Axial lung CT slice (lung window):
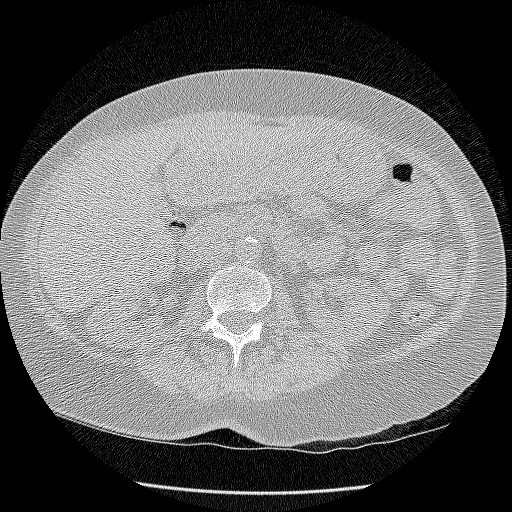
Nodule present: no